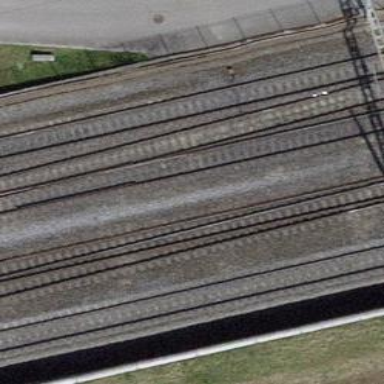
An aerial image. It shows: Single railway track with electrification through contact line.